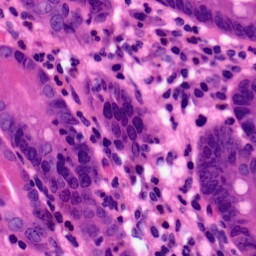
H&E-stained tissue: Pancreatic